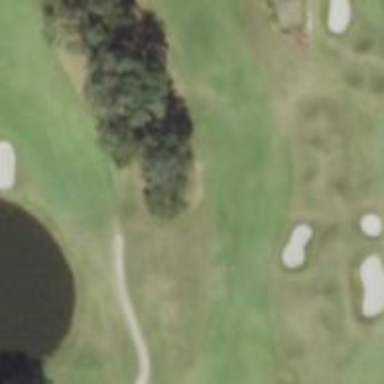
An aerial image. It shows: View of golf hole.